Field crop: tomato
Growth stage: 2
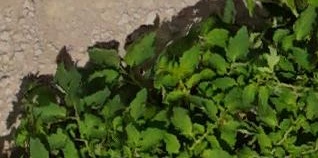
Species: tomato